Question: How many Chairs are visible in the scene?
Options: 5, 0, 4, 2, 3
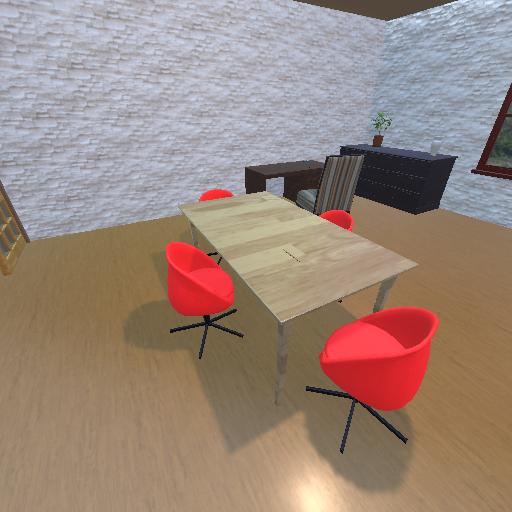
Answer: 5